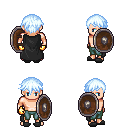
a pixel art fantasy rpg character, male body template, human, light skin, black cape, teal pants, white cyan short bangs hairstyle, gold gloves, gray slippers, shield, four views (front, back, left, right), 2x2 character sprite sheet, small pixel art, hard edges, no anti-aliasing